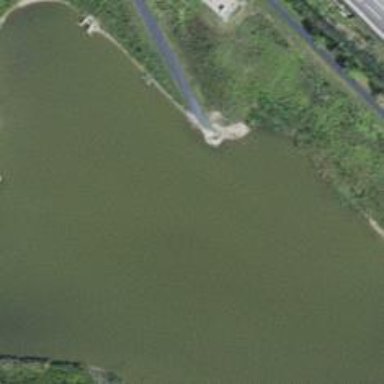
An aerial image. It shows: Slipway on leisure land.